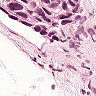
Metastatic tissue present: yes